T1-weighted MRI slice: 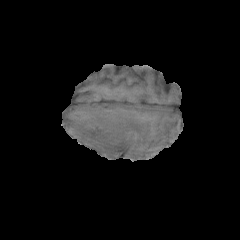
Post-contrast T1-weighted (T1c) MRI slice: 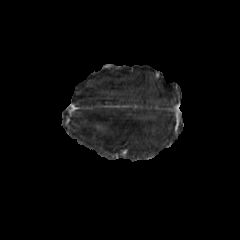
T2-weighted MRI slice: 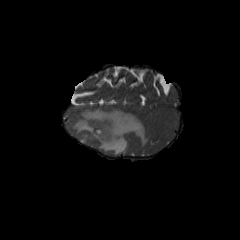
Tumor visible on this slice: yes